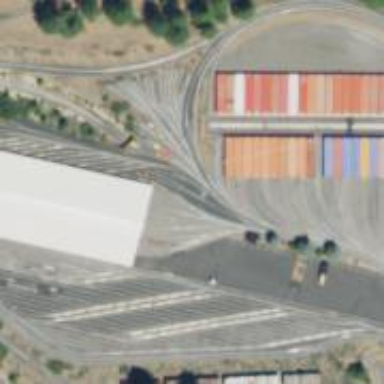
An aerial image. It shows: Miniature railway in service yard.